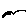
Label: bird